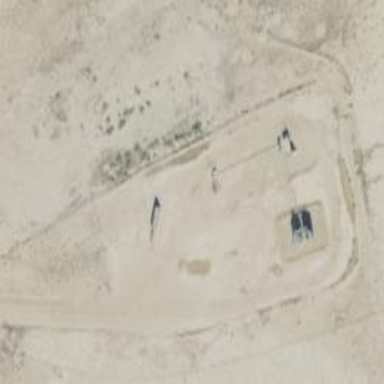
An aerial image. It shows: Petroleum well that is man-made.